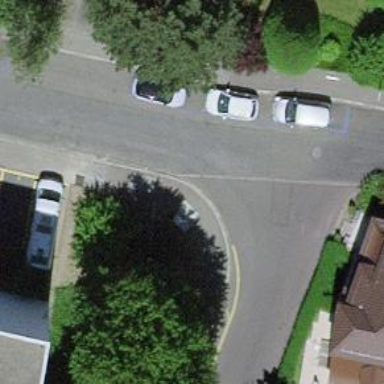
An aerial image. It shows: Kerb serving as barrier.